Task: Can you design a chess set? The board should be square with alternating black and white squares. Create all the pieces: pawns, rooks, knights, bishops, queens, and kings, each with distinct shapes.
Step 146:
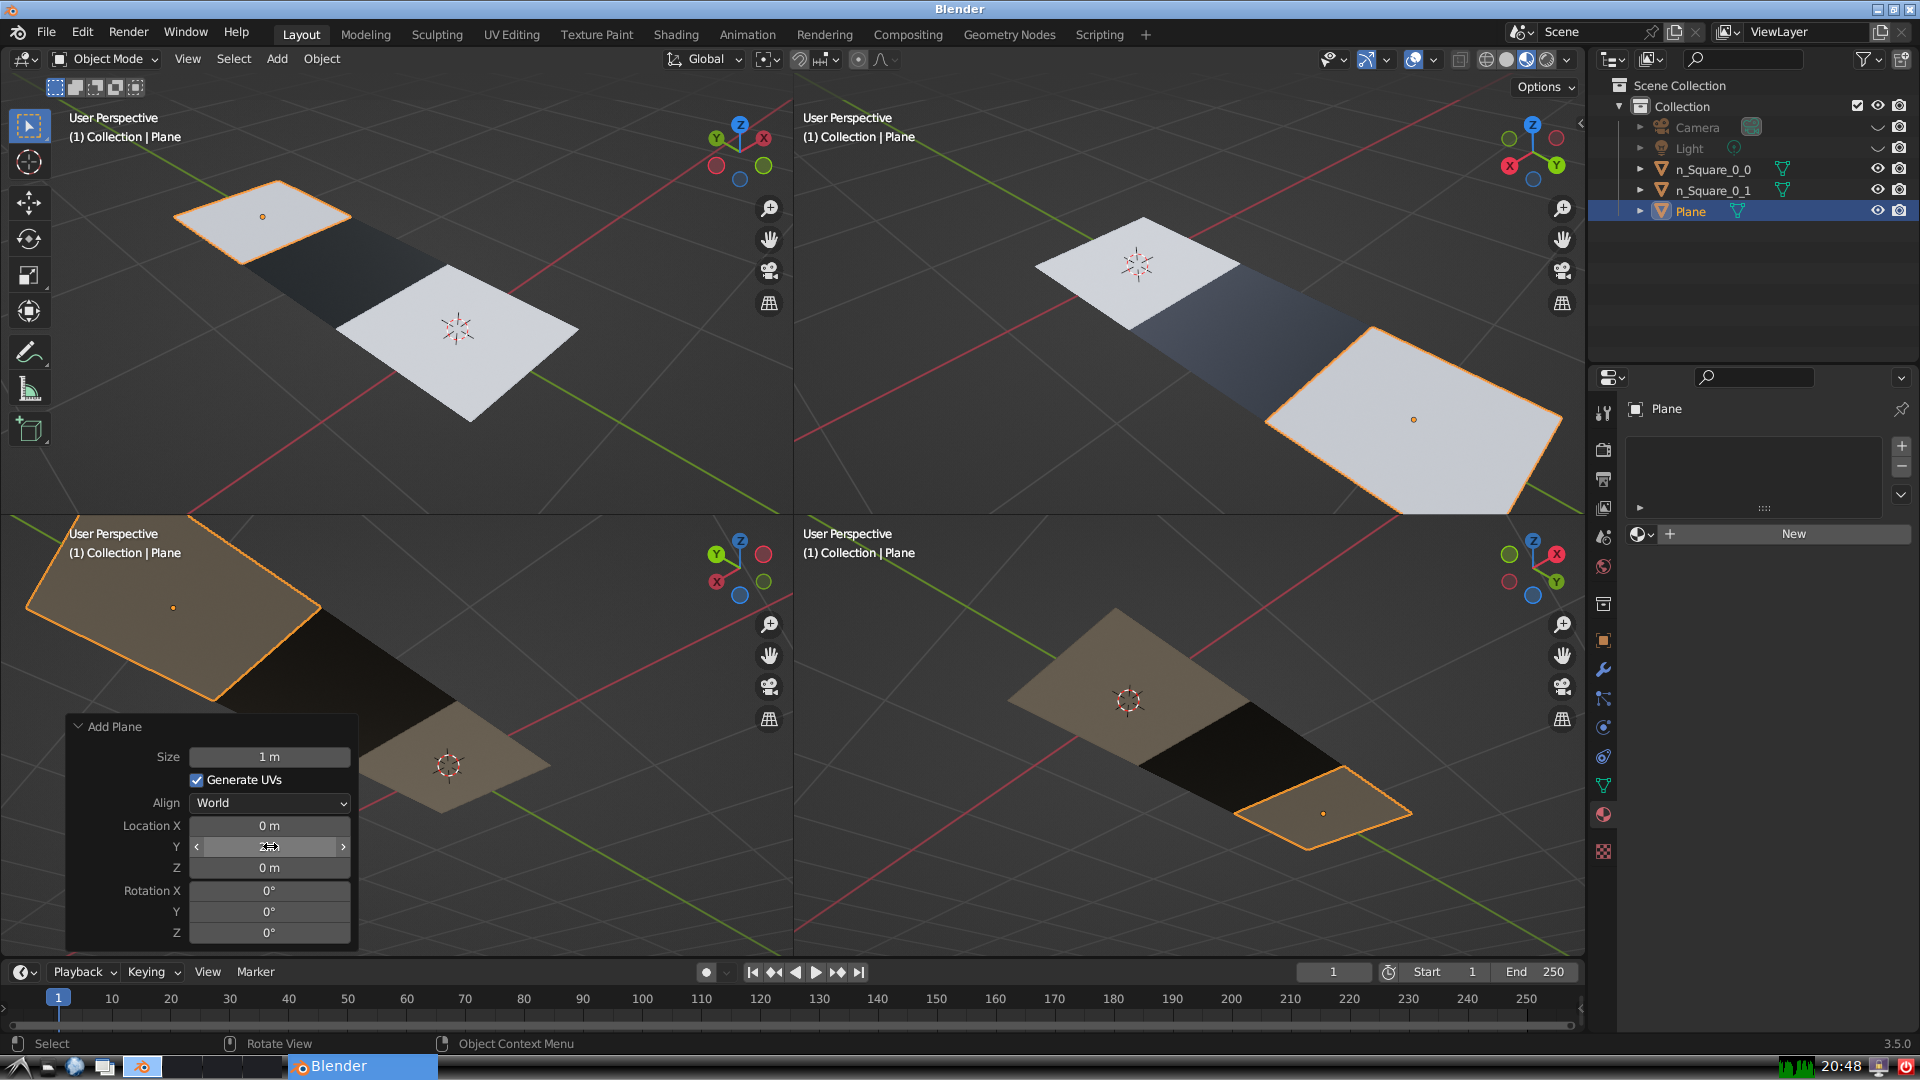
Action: {"mouse_move": [270, 867]}